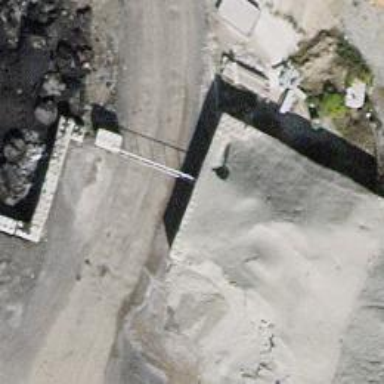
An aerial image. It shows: Lift gate barrier.